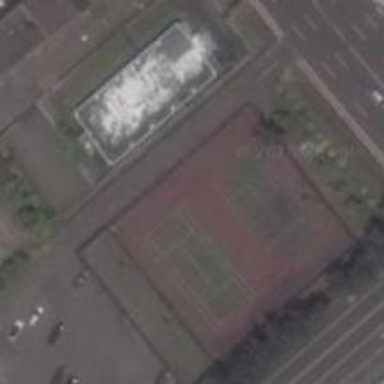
A few courses are located in the rectangular area next to the road .